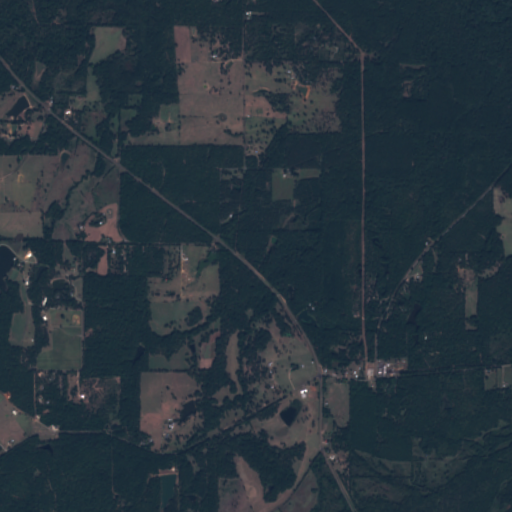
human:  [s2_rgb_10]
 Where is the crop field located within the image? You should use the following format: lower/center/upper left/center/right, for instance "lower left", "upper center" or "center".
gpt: There is no crop field in the image.